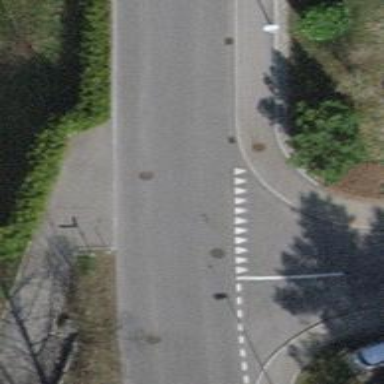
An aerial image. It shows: Kerb barrier.